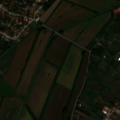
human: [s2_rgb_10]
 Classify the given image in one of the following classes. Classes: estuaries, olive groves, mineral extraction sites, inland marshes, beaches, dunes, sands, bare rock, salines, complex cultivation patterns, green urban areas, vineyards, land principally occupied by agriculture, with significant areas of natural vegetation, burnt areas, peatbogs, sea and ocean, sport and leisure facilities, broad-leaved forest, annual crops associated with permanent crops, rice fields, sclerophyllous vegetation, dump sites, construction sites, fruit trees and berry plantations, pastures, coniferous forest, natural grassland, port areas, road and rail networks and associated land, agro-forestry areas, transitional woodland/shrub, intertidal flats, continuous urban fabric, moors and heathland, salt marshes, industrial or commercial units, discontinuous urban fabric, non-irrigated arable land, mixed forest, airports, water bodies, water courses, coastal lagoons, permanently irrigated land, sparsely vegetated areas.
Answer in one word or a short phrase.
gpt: discontinuous urban fabric, industrial or commercial units, non-irrigated arable land, complex cultivation patterns, transitional woodland/shrub